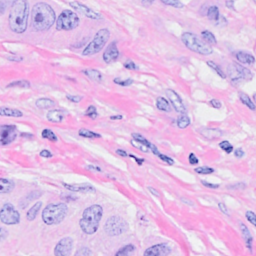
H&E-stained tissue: Breast